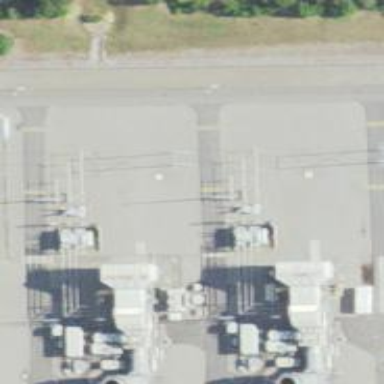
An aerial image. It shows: Switch for power supply.